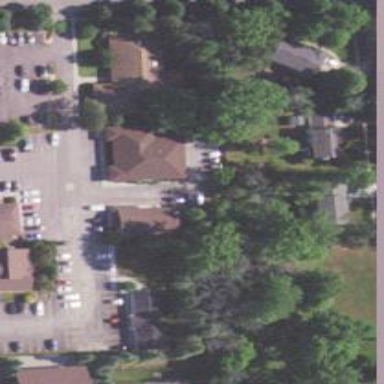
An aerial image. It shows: Veterinary facility.